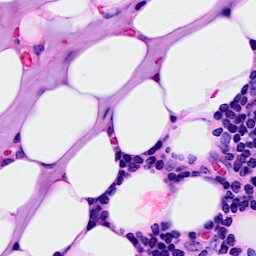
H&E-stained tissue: Breast